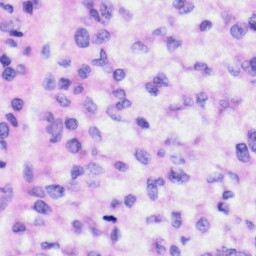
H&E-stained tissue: Liver